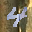
Label: 4